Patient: sex F, age 67
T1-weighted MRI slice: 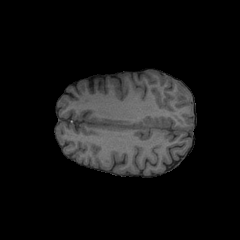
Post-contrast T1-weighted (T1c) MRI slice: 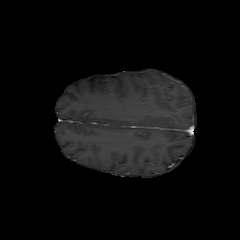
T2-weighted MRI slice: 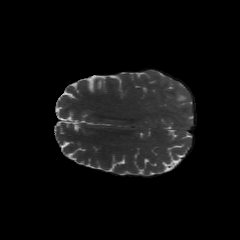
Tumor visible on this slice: yes
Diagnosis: Glioblastoma, IDH-wildtype
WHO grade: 4